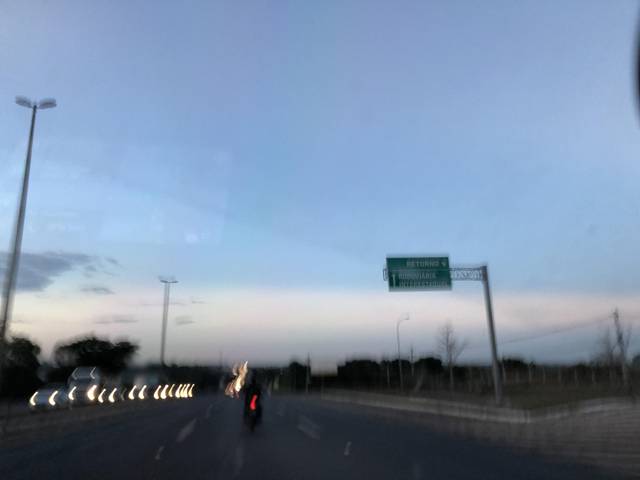
Region: Brazil
Coordinates: -15.874, -47.959